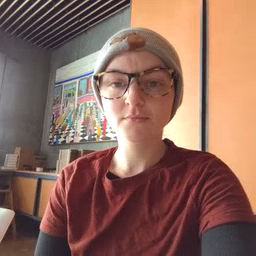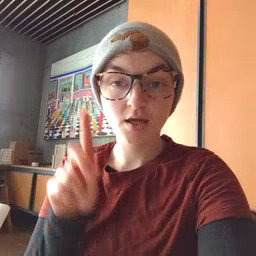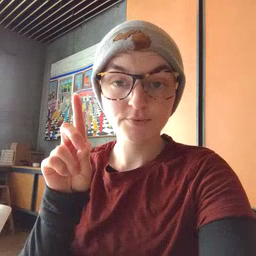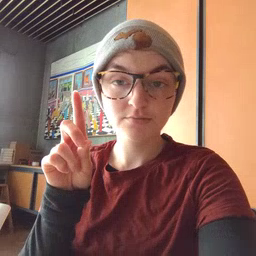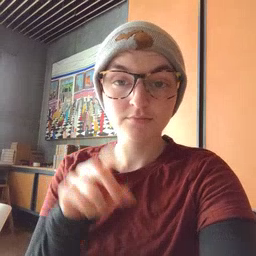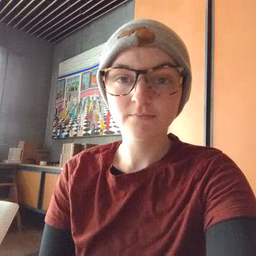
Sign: up